The image is the raw acceleration waveform (amplitude versus time) of a rotating-machine vibration signal. What is the most likely rotor condition (normal, misalignment, unbalance, looseness)?
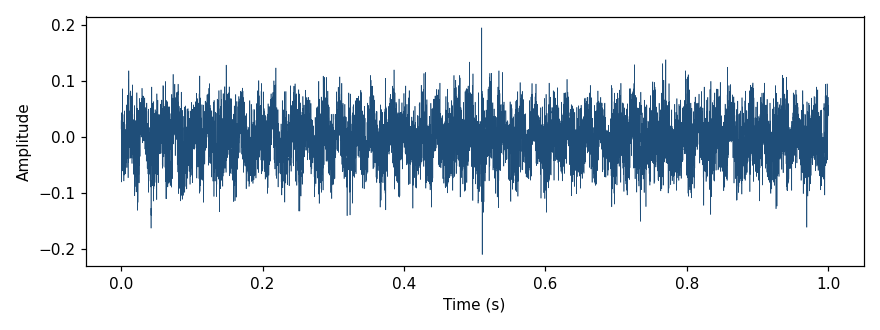
Answer: looseness